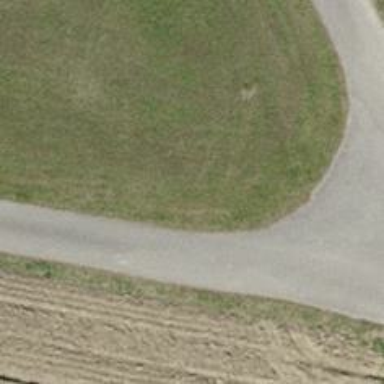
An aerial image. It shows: Asphalt track with grade1 tracktype.